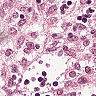
Metastatic tissue present: no